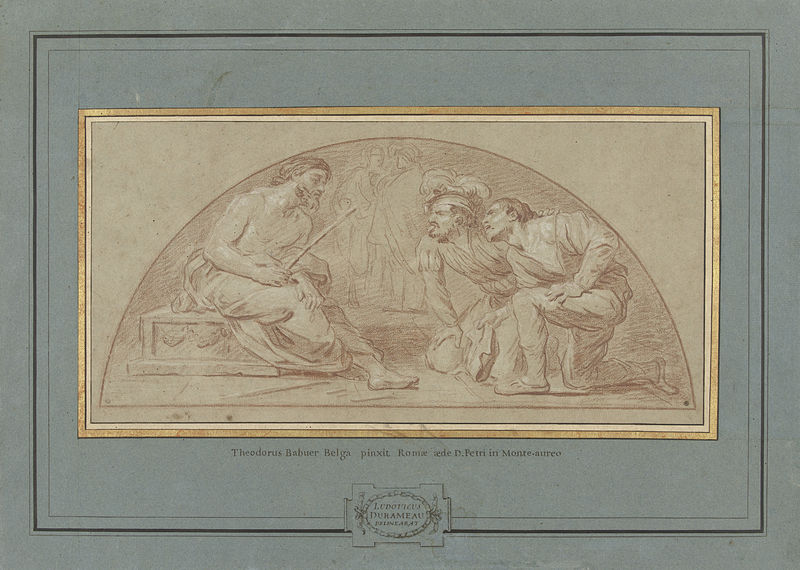
Titel: Bespotting van Christus
Künstler: Louis Jean Jacques Durameau
Standort: Amsterdam
Institution: Rijksmuseum
Schlagwörter: männer, rahmen, sockel, gelehrte, gold, sitzend, federhut, schrift, lehrer, stab, druck, halbrund, kniend, rötel, zeichung, männergrupee